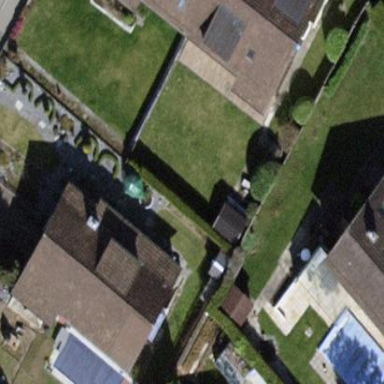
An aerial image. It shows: Detached building with pitched roof.